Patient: sex F, age 57
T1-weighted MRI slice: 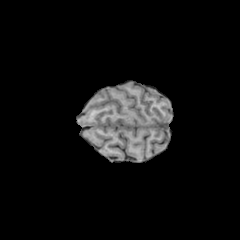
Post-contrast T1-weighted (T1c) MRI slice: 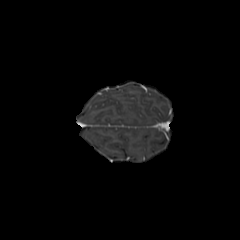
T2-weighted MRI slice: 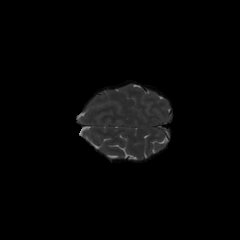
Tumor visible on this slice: no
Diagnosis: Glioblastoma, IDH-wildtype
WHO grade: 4